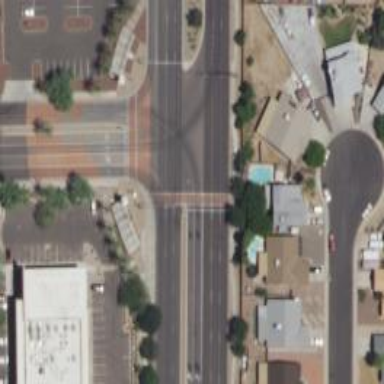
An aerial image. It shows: Solid stop line on the road marking.